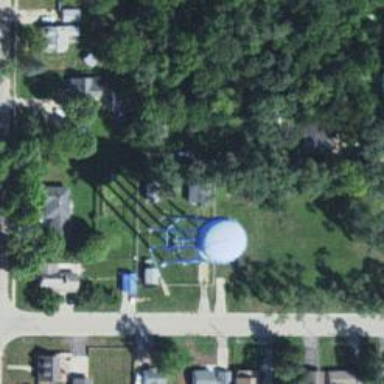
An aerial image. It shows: Water tower that is man-made.